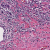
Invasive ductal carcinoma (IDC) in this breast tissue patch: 1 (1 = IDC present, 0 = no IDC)